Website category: sports
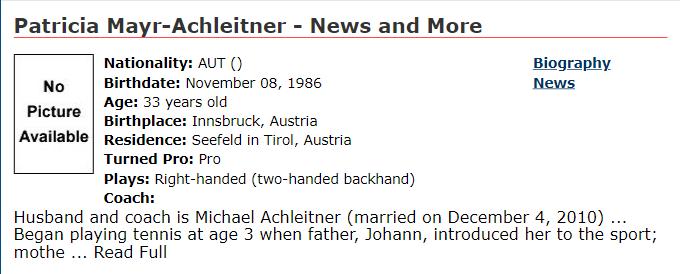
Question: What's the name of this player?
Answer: Patricia Mayr

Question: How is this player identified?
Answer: Patricia Mayr

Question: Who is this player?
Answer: Patricia Mayr

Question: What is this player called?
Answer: Patricia Mayr

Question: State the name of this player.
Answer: Patricia Mayr

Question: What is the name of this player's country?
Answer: AUT

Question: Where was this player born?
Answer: AUT

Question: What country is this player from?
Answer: AUT

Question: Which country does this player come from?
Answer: AUT

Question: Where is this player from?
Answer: AUT

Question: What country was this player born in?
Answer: AUT

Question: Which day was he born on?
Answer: November 08, 1986

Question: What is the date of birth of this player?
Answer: November 08, 1986

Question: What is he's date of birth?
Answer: November 08, 1986

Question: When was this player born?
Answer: November 08, 1986

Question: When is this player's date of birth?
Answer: November 08, 1986

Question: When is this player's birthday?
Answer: November 08, 1986

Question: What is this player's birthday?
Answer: November 08, 1986

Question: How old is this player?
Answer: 33 years old

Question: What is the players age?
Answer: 33 years old

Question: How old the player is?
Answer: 33 years old

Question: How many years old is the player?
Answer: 33 years old

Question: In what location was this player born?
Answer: Innsbruck, Austria

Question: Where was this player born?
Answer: Innsbruck, Austria

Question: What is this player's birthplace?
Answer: Innsbruck, Austria

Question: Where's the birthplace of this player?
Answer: Innsbruck, Austria

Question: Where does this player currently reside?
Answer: Seefeld in Tirol, Austria

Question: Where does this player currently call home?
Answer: Seefeld in Tirol, Austria

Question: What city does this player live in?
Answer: Seefeld in Tirol, Austria

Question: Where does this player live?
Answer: Seefeld in Tirol, Austria

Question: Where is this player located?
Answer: Seefeld in Tirol, Austria

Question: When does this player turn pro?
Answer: Pro

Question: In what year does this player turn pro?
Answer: Pro

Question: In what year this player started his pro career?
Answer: Pro

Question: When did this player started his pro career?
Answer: Pro

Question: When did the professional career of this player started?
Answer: Pro

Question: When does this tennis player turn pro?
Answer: Pro

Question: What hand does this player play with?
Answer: Right-handed (two-handed backhand)

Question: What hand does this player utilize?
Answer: Right-handed (two-handed backhand)

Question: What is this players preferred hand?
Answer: Right-handed (two-handed backhand)

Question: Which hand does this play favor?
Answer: Right-handed (two-handed backhand)

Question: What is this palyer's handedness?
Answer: Right-handed (two-handed backhand)